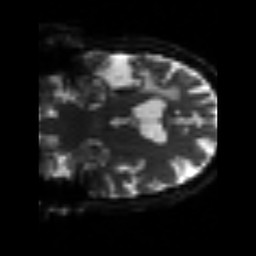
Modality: sbref
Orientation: coronal
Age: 56
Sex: male
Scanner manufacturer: siemens
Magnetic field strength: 3 T
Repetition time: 3.2 s
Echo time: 0.081 s